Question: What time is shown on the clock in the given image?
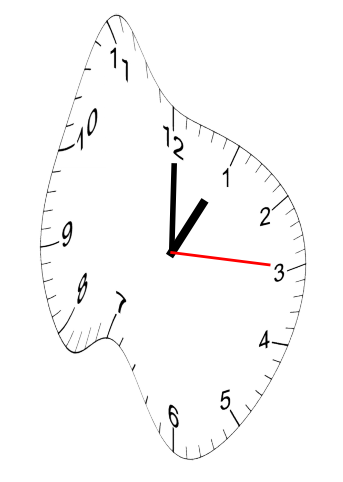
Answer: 01:00:15